Interaction volume radius: 5 \u00c5
Interaction volume height: 30 \u00c5
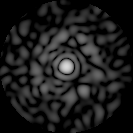
Disorder parameter: 0.8156